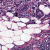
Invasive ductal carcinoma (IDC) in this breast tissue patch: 1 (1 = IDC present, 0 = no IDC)